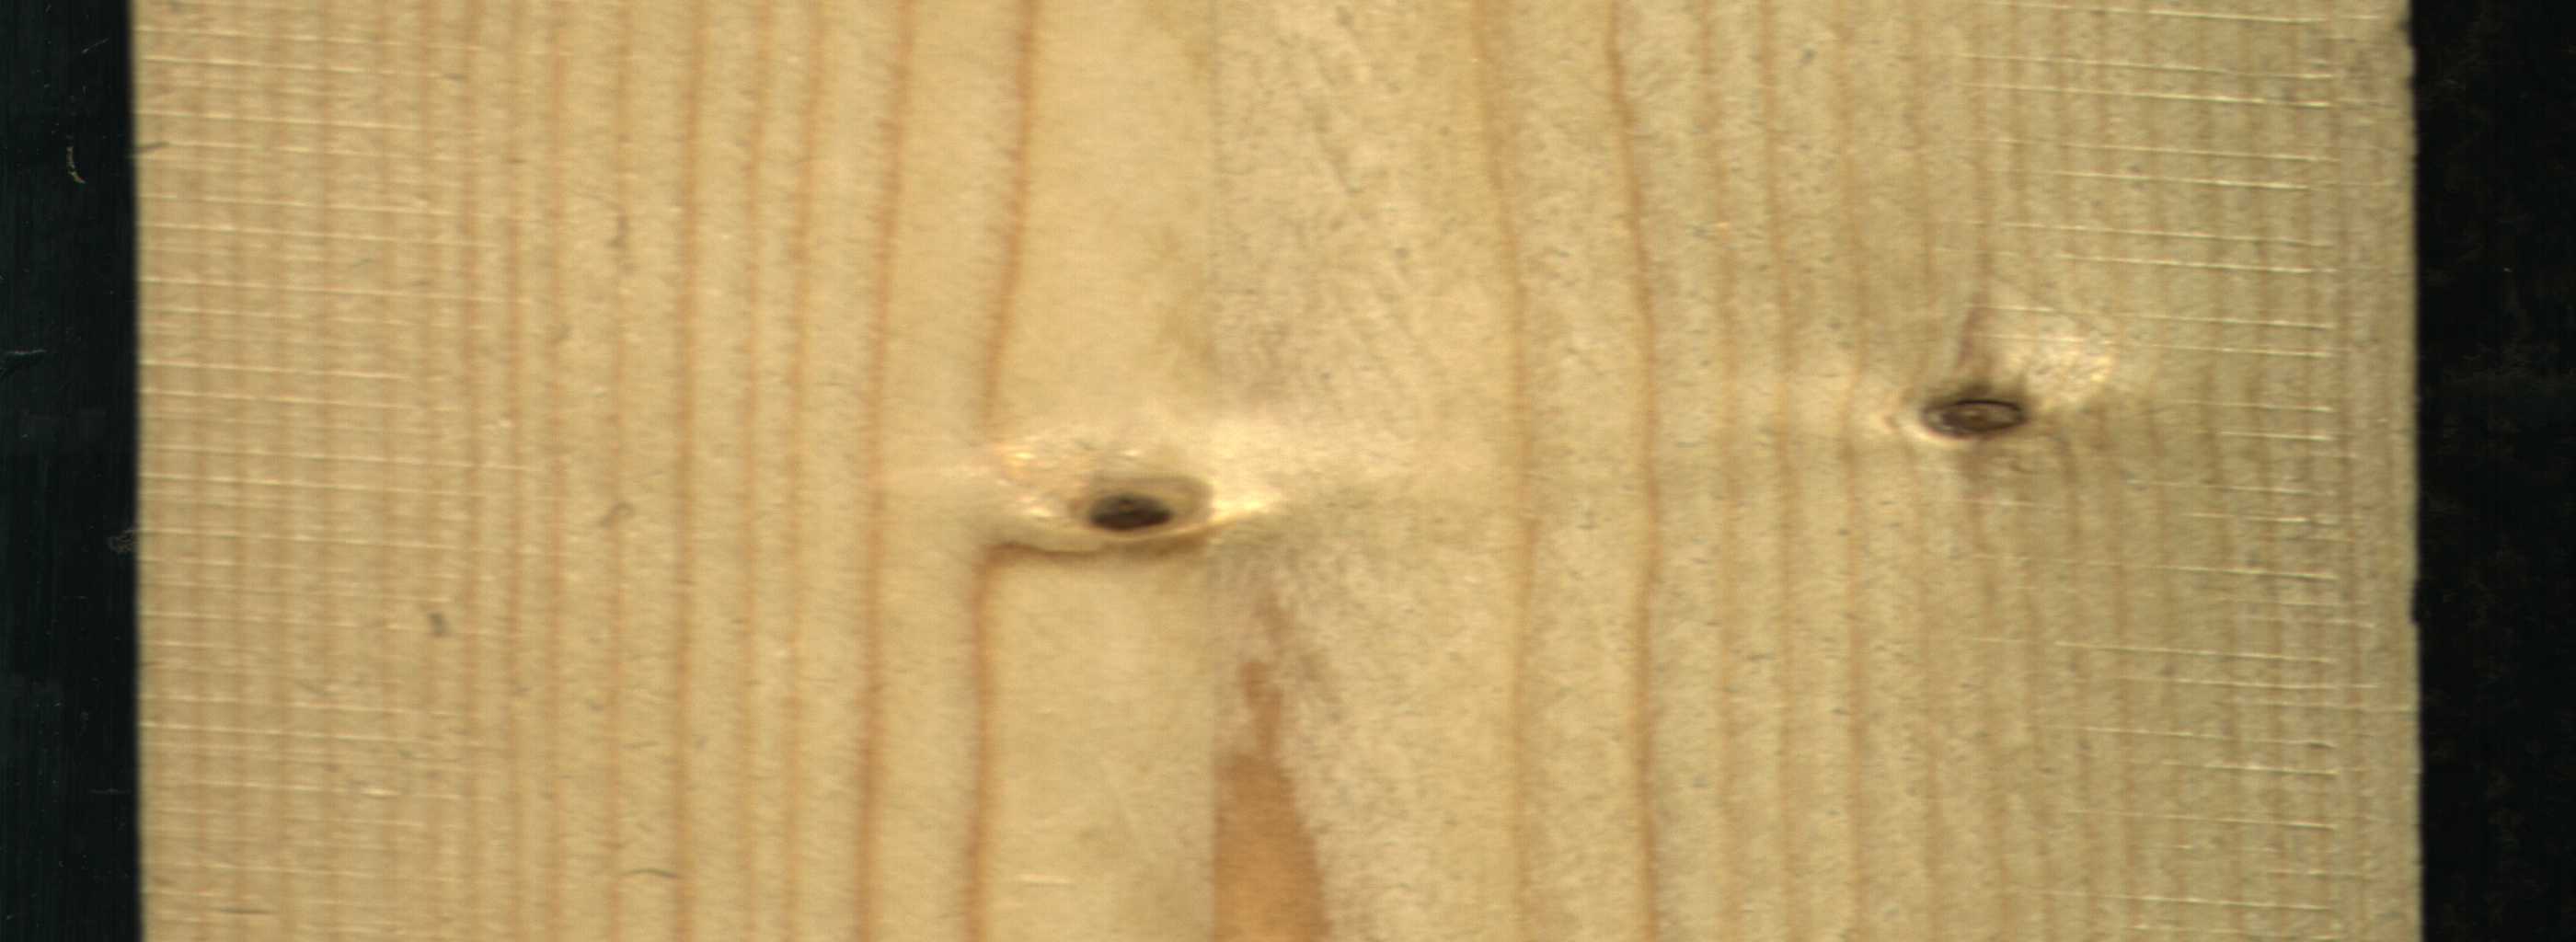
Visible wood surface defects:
Live_Knot
Live_Knot